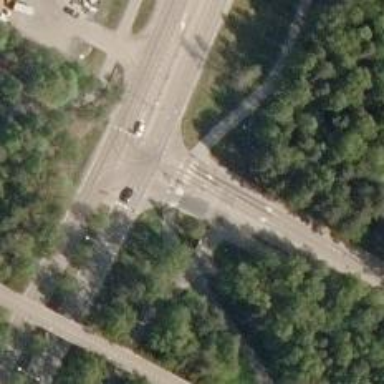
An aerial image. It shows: Road where vehicles must give way.